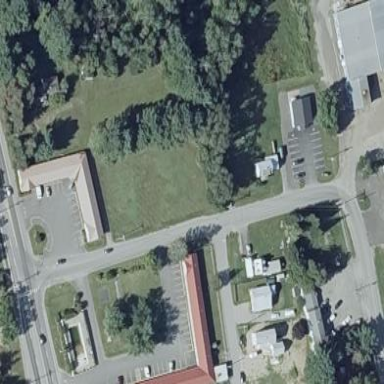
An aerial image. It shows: Building that is motel.